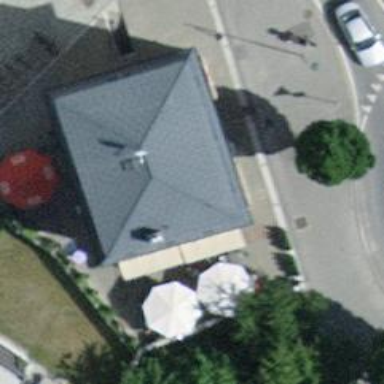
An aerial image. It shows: Restaurant.